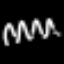
Label: squiggle